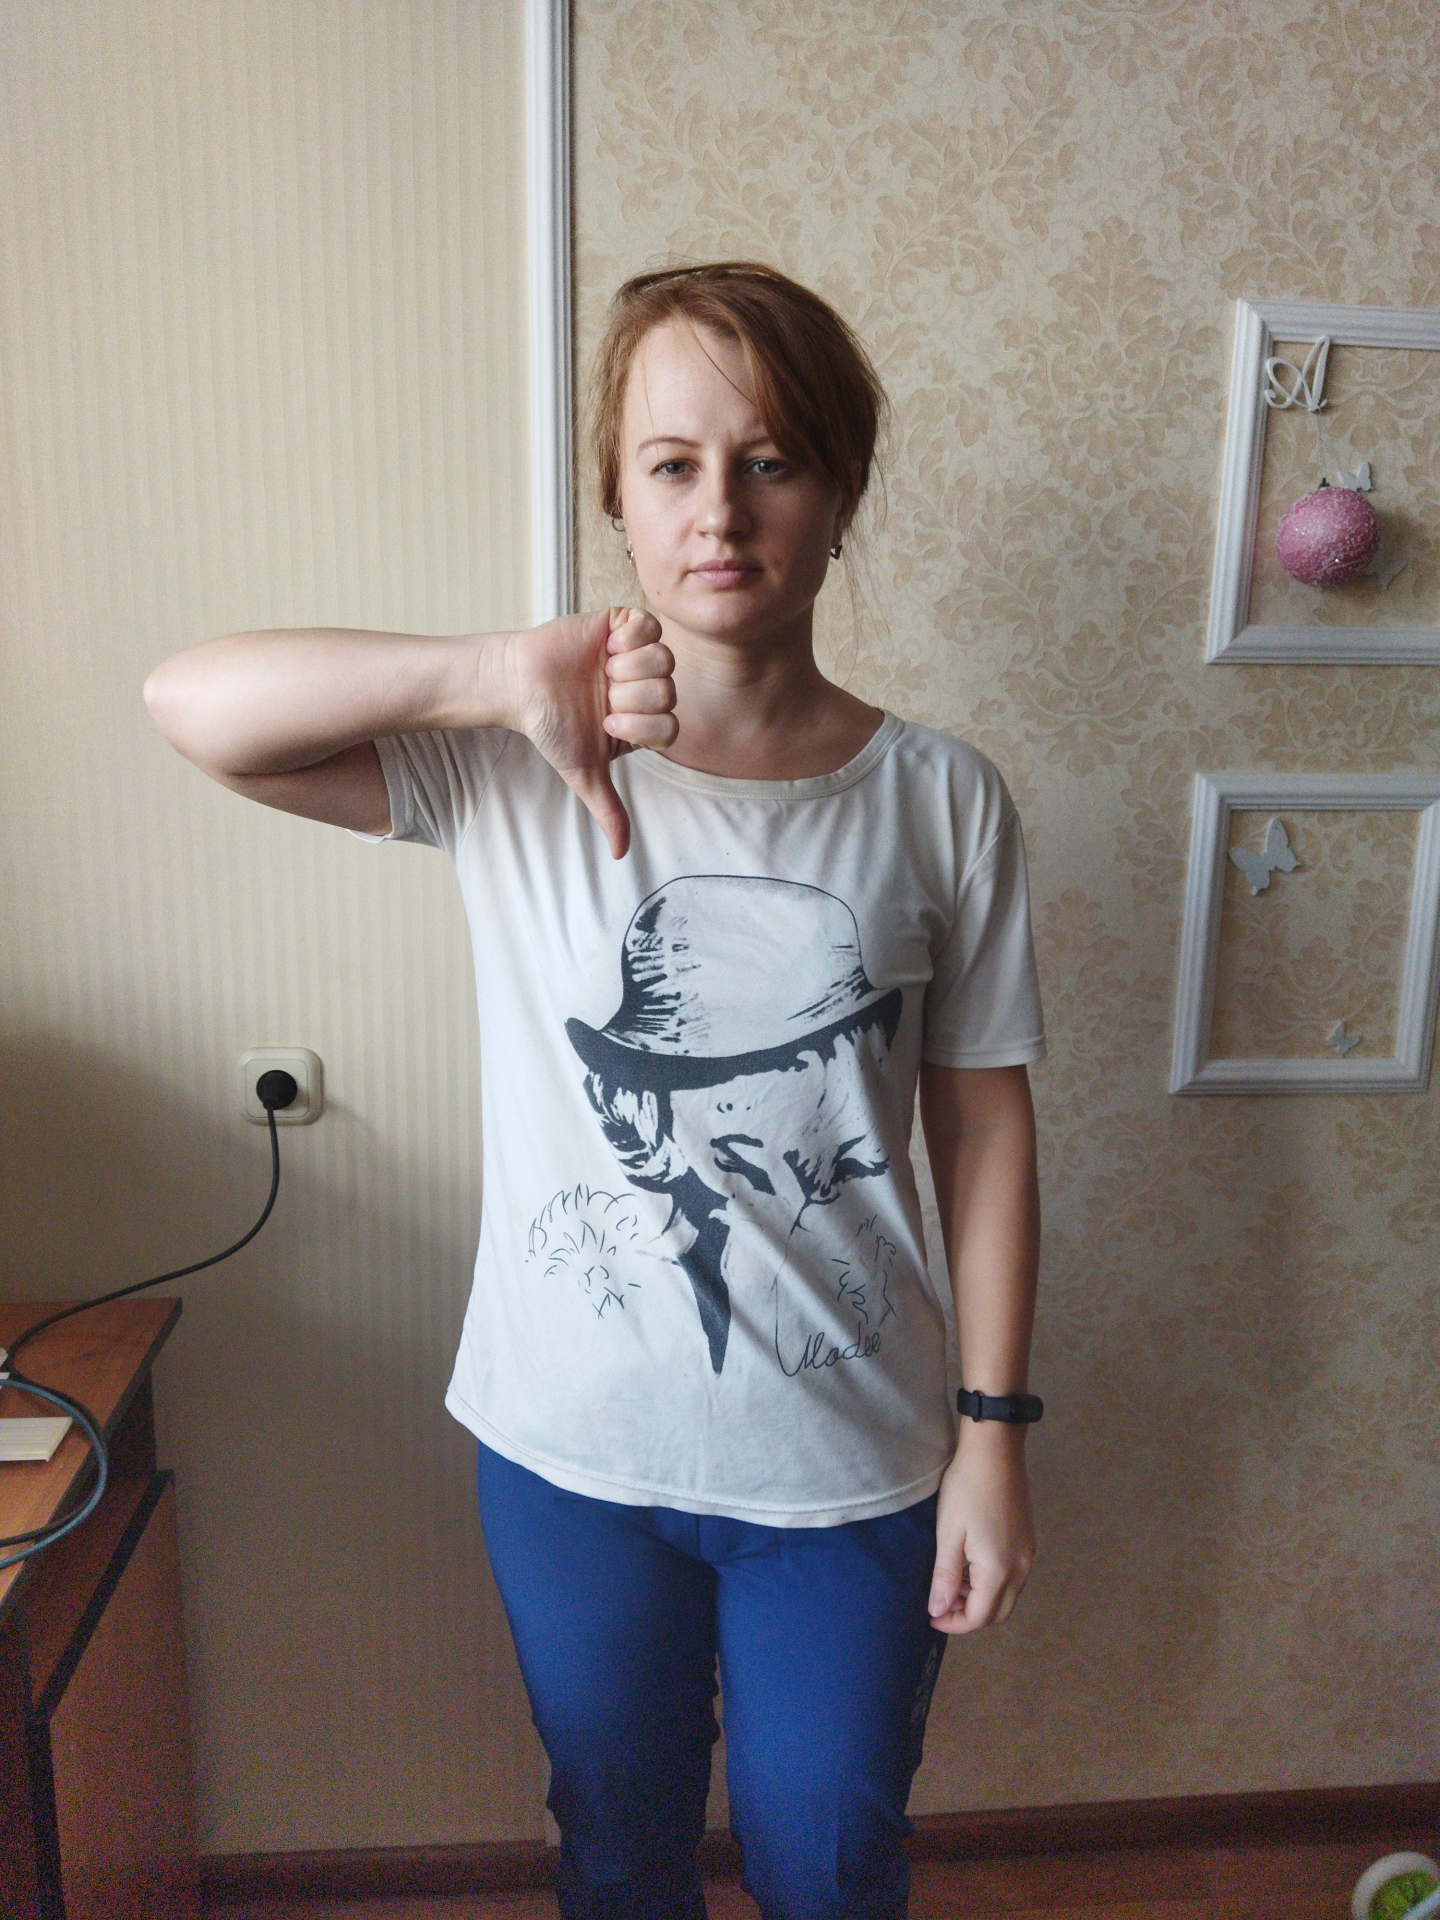
Label: clear